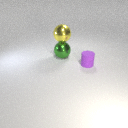
large green metal sphere below large yellow metal sphere